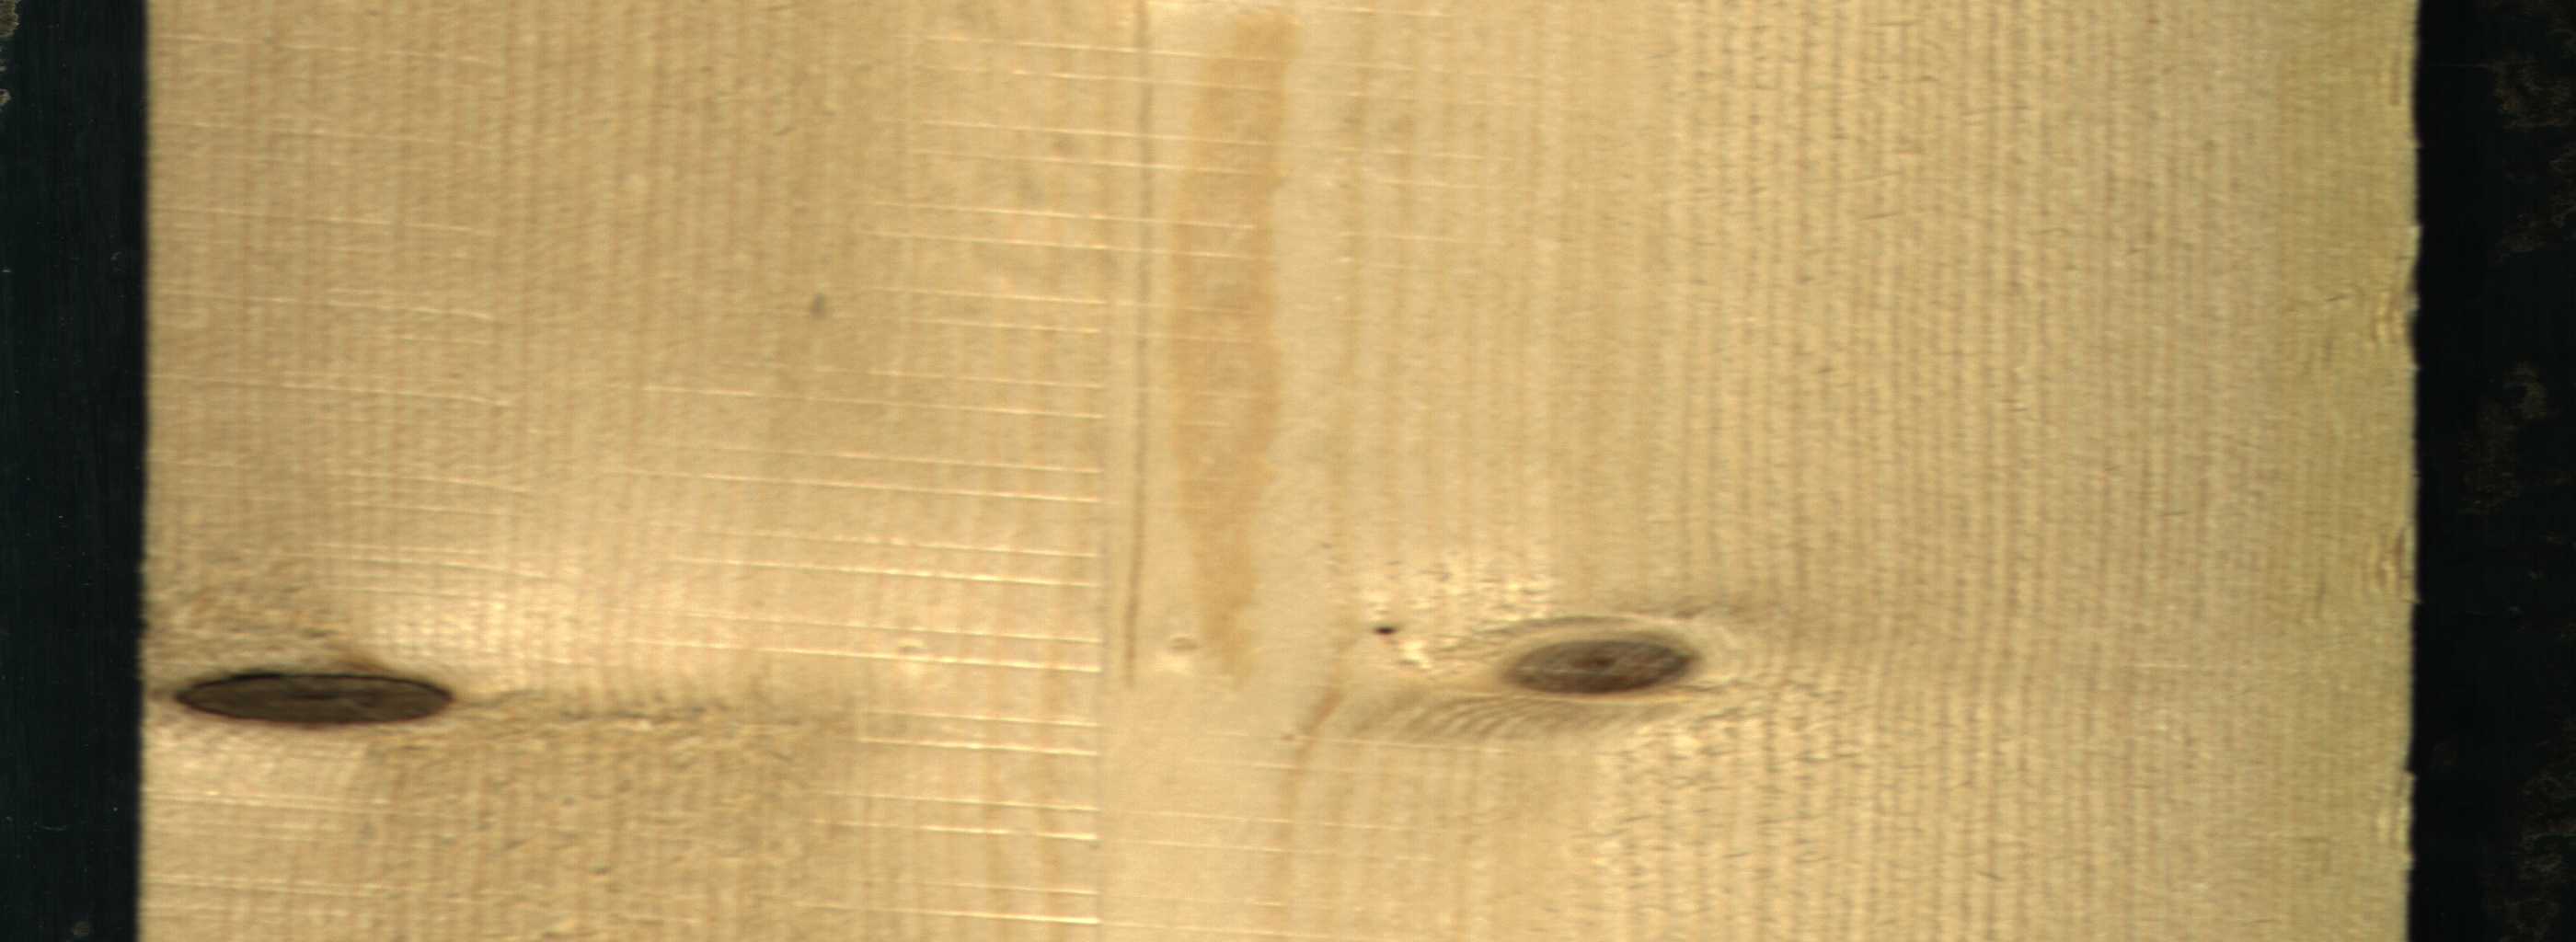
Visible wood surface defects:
Dead_Knot
Live_Knot